Question: I've been struggling to realise this CSS shape:

I've been using CSS transforms and pseudo-elements to achieve my goal and I got a decent result but it's not perfect. The corners need to be less sharp.
It's also worth pointing out that the cut-off triangle part needs to be transparent.
Here is what I came up with:
<URL>
HTML
'''
<div class="date">
<div class="date__month">April</div>
<div class="date__day">20</div>
</div>
'''
CSS
'''
.date {
position: relative;
display: inline-block;
border-radius: .25rem;
background: black;
background-image: radial-gradient(top left, rgba(255,255,255,0.3), transparent);
background-image: -webkit-radial-gradient(top left, rgba(255, 255, 255, 0.2), transparent);
color: white;
text-transform: uppercase;
text-align: center;
font-weight: bold;
line-height: 1;
padding: .4rem;
min-width: 37px;
//centering
left: 50%;
top: 50%;
transform: translate(-50%,-50%);
&__day {
font-size: 2.4rem;
}
&::before, &::after {
content: '';
position: absolute;
display: inline-block;
border: 18.5px solid black;
bottom: -18.5px;
transform: rotate(.25turn) scaleX(.2);
z-index: -1;
}
&::before {
left: 0;
border-color: transparent transparent black transparent;
}
&::after {
right: 0;
border-color: black transparent transparent transparent;
}
}
'''
Thanks in advance for your help !
J
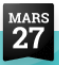
Answer: Try to use 'transform:skew()' for the lower part instead of border trick and apply some 'border-radius'
'''
body {
background: rebeccapurple;
height: 100vh;
}
html {
font-size: 10px;
}
* {
box-sizing: border-box;
}
.date {
position: relative;
display: inline-block;
border-radius: .25rem;
background: black;
background-image: radial-gradient(top left, rgba(255, 255, 255, 0.3), transparent);
background-image: -webkit-radial-gradient(top left, rgba(255, 255, 255, 0.2), transparent);
color: white;
text-transform: uppercase;
text-align: center;
font-weight: bold;
line-height: 1;
padding: 1rem;
min-width: 37px;
left: 50%;
top: 50%;
transform: translate(-50%, -50%);
width: 52px;
}
.date__day {
font-size: 2.4rem;
}
.date::before,
.date::after {
content: '';
position: absolute;
width: 50%;
background: #0e0e0e;
left: 0;
top: 48px;
bottom: -5px;
border-radius: 0 0 0 6px;
transform: skewY(-15deg);
z-index: -1;
}
.date::after {
right: 0px;
left: auto;
transform: skewY(15deg);
border-radius: 0 0 6px 0;
}
'''
'''
<div class="date">
<div class="date__month">April</div>
<div class="date__day">20</div>
</div>
'''